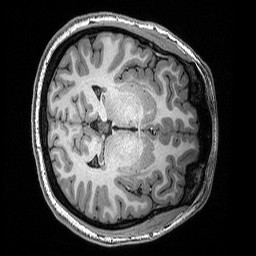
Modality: T1w
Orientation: axial
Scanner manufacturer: siemens
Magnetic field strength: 3 T
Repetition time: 2.53 s
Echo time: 0.0033 s